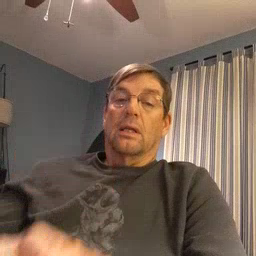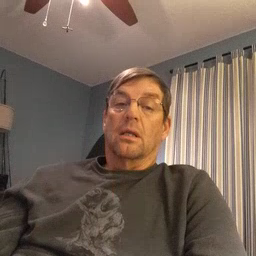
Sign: read